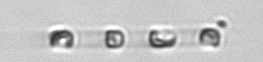
Label: Skeletonema